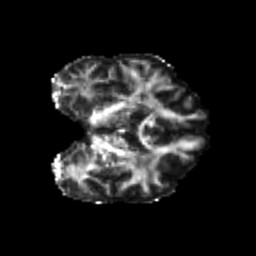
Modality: FA
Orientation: coronal
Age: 24
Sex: male
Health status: healthy
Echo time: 0.074 s